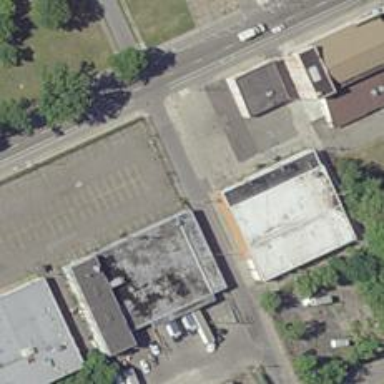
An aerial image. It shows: Alley classified as service road.